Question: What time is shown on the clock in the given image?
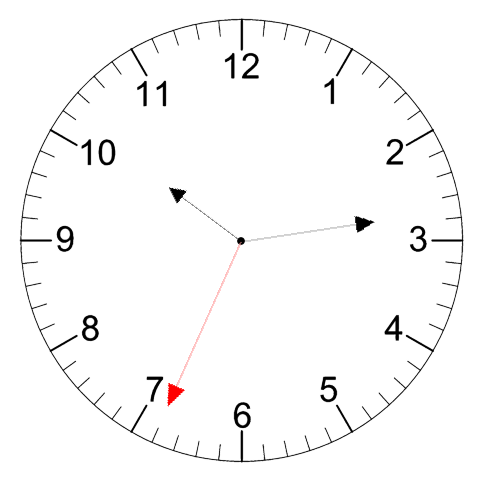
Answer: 10:13:34